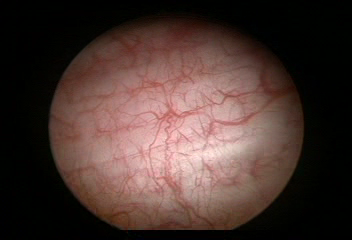
Modality: WLC
Class: Normal mucosa
Bladder cancer association: No